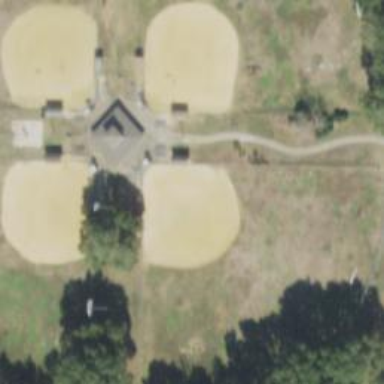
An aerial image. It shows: Baseball pitch for leisure and sports activities.